Question:
As you can see above, I have four rows of 'Buttons' in a 'RelativeLayout'. How can I have the 'Buttons' cover the screen width evenly?
I've tried all sorts of things but nothing has worked: I tried setting the 'RelativeLayout' width to 'match_parent' and making all the 'Button's' 'layout_width' = 'fill_parent' and all sorts of things like that.
Any ideas?
'''
<RelativeLayout xmlns:android="http://schemas.android.com/apk/res/android"
xmlns:tools="http://schemas.android.com/tools"
android:layout_width="match_parent"
android:layout_height="match_parent"
tools:context=".Game" >
<RelativeLayout
android:id = "@+id/rl"
android:layout_width="fill_parent"
android:layout_height="wrap_content"
android:layout_marginTop="20dp"
>
<Button
android:id="@+id/button0"
android:layout_width="@dimen/size"
android:layout_height="@dimen/size"
android:background="@drawable/button"
android:onClick="ButtonOnClick"
android:tag="0"/>
<Button
android:id="@+id/button1"
android:layout_width="@dimen/size"
android:layout_height="@dimen/size"
android:layout_toRightOf="@+id/button0"
android:background="@drawable/button"
android:onClick="ButtonOnClick"
android:tag="0"/>
<Button
android:id="@+id/button2"
android:layout_width="@dimen/size"
android:layout_height="@dimen/size"
android:layout_toRightOf="@+id/button1"
android:background="@drawable/button"
android:onClick="ButtonOnClick"
android:tag="0"/>
<Button
android:id="@+id/button3"
android:layout_width="@dimen/size"
android:layout_height="@dimen/size"
android:layout_toRightOf="@+id/button2"
android:background="@drawable/button"
android:onClick="ButtonOnClick"
android:tag="0"/>
...
...
...
<Button
android:id="@+id/button12"
android:layout_width="@dimen/size"
android:layout_height="@dimen/size"
android:layout_below="@+id/button8"
android:background="@drawable/button"
android:onClick="ButtonOnClick"
android:tag="0"/>
<Button
android:id="@+id/button13"
android:layout_width="@dimen/size"
android:layout_height="@dimen/size"
android:layout_below="@+id/button9"
android:layout_toRightOf="@+id/button12"
android:background="@drawable/button"
android:onClick="ButtonOnClick"
android:tag="0"/>
<Button
android:id="@+id/button14"
android:layout_width="@dimen/size"
android:layout_height="@dimen/size"
android:layout_below="@+id/button10"
android:layout_toRightOf="@+id/button13"
android:background="@drawable/button"
android:onClick="ButtonOnClick"
android:tag="0"/>
<Button
android:id="@+id/button15"
android:layout_width="@dimen/size"
android:layout_height="@dimen/size"
android:layout_below="@+id/button11"
android:layout_toRightOf="@+id/button14"
android:background="@drawable/button"
android:onClick="ButtonOnClick"
android:tag="0"/>
</RelativeLayout>
</RelativeLayout>
'''
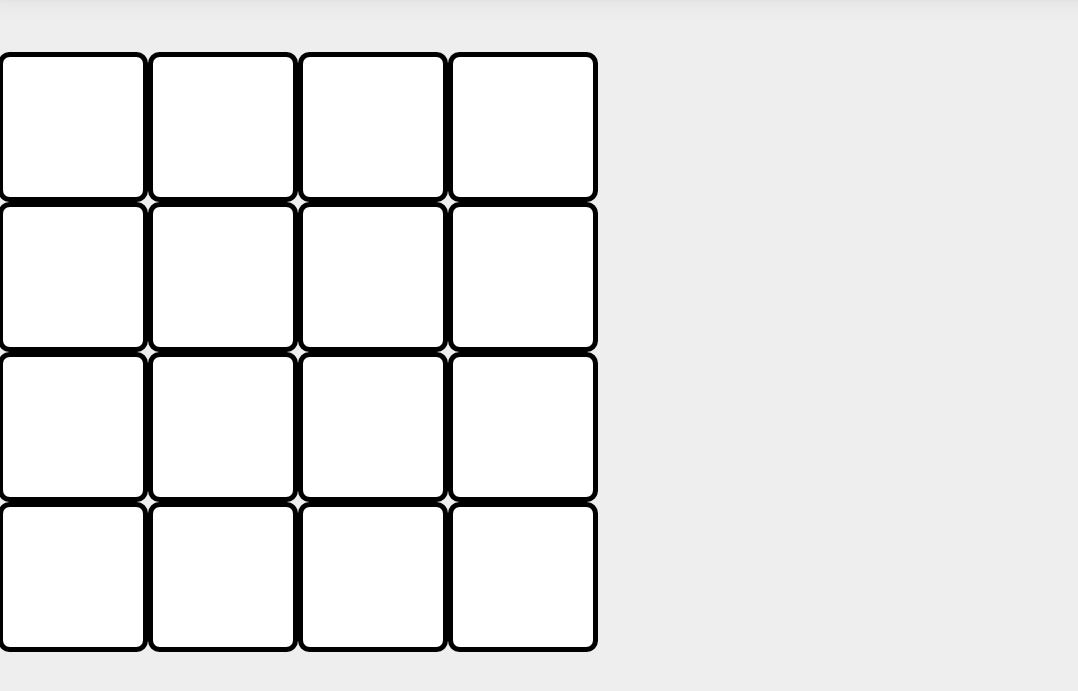
Answer: The best way is to have four vertical Linear layouts which each contain their buttons in a horizontal Linear Layout. Make sure that all the buttons width is 'fill_parent'
Then set the weight attribute to each of the made the LinearLayouts width = match_parent and set the Buttons layout_weight = "1"made the LinearLayouts width = match_parent and set the Buttons layout_weight = "1" to 1 like this:
'android:layout_weight = "1"'
Make sure the Linear layouts width are also set to 'match_parent'
Basically this adds up the weights and divides the screen width into between the buttons.
The solution to your problem is in weights.
Hope this helps. Happy coding :)
P.S. If this answers your question please mark this as the correct answer